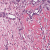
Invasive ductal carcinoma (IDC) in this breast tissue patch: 1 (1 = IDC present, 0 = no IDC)